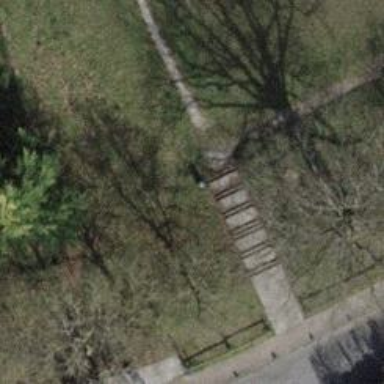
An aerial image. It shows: Set of steps on the road.